Question: I am developing a web app of where the user can search the song lyrics they want. I am using an API for it. Now I can generate 10 songs results, but the problem is when a user click on "get lyrics" button I can not access the value of that specific button's song title. How can I get the specific song title and album name by just clicking the get lyrics button? Here is my final result:

'''
const apiUrl = "https://api.lyrics.ovh/suggest";
const search = document.getElementById("search-btn");
const result = document.getElementById("result");
const text = document.getElementById("text");
const getLyrics = document.getElementsByClassName("get-lyrics");
//search by songs or artist...
function searchSongs(term) {
fetch ('${apiUrl}/${term}')
.then (response => response.json())
.then (data => {
const lyricsName = document.getElementsByClassName("lyrics-name");
for (let index = 0; index < lyricsName.length; index++) {
const element = lyricsName[index];
element.innerText = data.data[index].album.title;
}
const artist = document.getElementsByClassName("artist");
for (let index = 0; index < artist.length; index++) {
const element = artist[index];
element.innerText = data.data[index].artist.name;
}
document.getElementById("result").style.display = "block";
//console.log(data);
});
}
//event listener to search song or artist
search.addEventListener("click", e => {
//e.preventDefault();
const searchTerm = text.value;
if (!searchTerm) {
alert("please type a song a name");
} else {
searchSongs(searchTerm);
}
})
//event listener to get lyrics
for (let index = 0; index < getLyrics.length; index++) {
const element = getLyrics[index];
element.addEventListener("click", function(){
const title = '${index + 1}';
})
}
'''
'''
<!doctype html>
<html lang="en">
<head>
<title>Hard Rock Solution - Song Lyric App</title>
<!-- Required meta tags -->
<meta charset="utf-8">
<meta name="viewport" content="width=device-width, initial-scale=1, shrink-to-fit=no">
<!-- Favicon -->
<link rel="shortcut icon" href="favicon.ico" type="image/x-icon">
<!-- Bootstrap CSS -->
<link rel="stylesheet" href="https://stackpath.bootstrapcdn.com/bootstrap/4.3.1/css/bootstrap.min.css">
<!-- Custom css -->
<link rel="stylesheet" href="style.css">
</head>
<body>
<div class="container">
<nav class="navbar navbar-dark my-3">
<a class="navbar-brand" href="#">
<img src="images/logo.png" alt="Hard Rock Solution">
</a>
<button class="navbar-toggler" type="button" data-toggle="collapse" data-target="#collapsibleNavId" aria-controls="collapsibleNavId" aria-expanded="false" aria-label="Toggle navigation">
<img src="images/toggler-icon.svg" alt="">
</button>
<div class="collapse navbar-collapse" id="collapsibleNavId">
<ul class="navbar-nav ml-auto mt-2 mt-lg-0">
<li class="nav-item active">
<a class="nav-link" href="#">Home <span class="sr-only">(current)</span></a>
</li>
<li class="nav-item">
<a class="nav-link" href="#">Link</a>
</li>
<li class="nav-item dropdown">
<a class="nav-link dropdown-toggle" href="#" id="dropdownId" data-toggle="dropdown" aria-haspopup="true" aria-expanded="false">Dropdown</a>
<div class="dropdown-menu" aria-labelledby="dropdownId">
<a class="dropdown-item" href="#">Action 1</a>
<a class="dropdown-item" href="#">Action 2</a>
</div>
</li>
</ul>
</div>
</nav>
<main class="content-area">
<div class="search-bar col-md-6 mx-auto">
<h1 class="text-center">Lyrics Search</h1>
<div class="search-box my-5">
<input id="text" type="text" class="form-control" placeholder="Enter your artist song name"> <span id="artist"></span> <span id="title"></span>
<button id="search-btn" class="btn btn-success search-btn">Search</button>
</div>
</div>
<!-- search results -->
<div id="result" class="search-result col-md-8 mx-auto py-4">
<div class="single-result row align-items-center my-3 p-3">
<div class="col-md-9">
<h3 id="lyricsOne" class="lyrics-name">Purple Noon</h3>
<p id="artistOne" class="author lead">Album by <span class="artist">Washed Out</span></p>
</div>
<div class="col-md-3 text-md-right text-center">
<button id="btnOne" class="get-lyrics btn btn-success">Get Lyrics</button>
</div>
</div>
<div class="single-result row align-items-center my-3 p-3">
<div class="col-md-9">
<h3 id="lyricsTwo" class="lyrics-name">Purple Noon</h3>
<p id="artistTwo" class="author lead">Album by <span class="artist">Washed Out</span></p>
</div>
<div class="col-md-3 text-md-right text-center">
<button id="btnTwo" class="get-lyrics btn btn-success">Get Lyrics</button>
</div>
</div>
<div class="single-result row align-items-center my-3 p-3">
<div class="col-md-9">
<h3 id="lyricsThree" class="lyrics-name">Purple Noon</h3>
<p id="artistThree" class="author lead">Album by <span class="artist">Washed Out</span></p>
</div>
<div class="col-md-3 text-md-right text-center">
<button id="btnThree" class="get-lyrics btn btn-success">Get Lyrics</button>
</div>
</div>
<div class="single-result row align-items-center my-3 p-3">
<div class="col-md-9">
<h3 id="lyricsFour" class="lyrics-name">Purple Noon</h3>
<p id="artistFour" class="author lead">Album by <span class="artist">Washed Out</span></p>
</div>
<div class="col-md-3 text-md-right text-center">
<button id="btnFour" class="get-lyrics btn btn-success">Get Lyrics</button>
</div>
</div>
<div class="single-result row align-items-center my-3 p-3">
<div class="col-md-9">
<h3 id="lyricsFive" class="lyrics-name">Purple Noon</h3>
<p id="artistFive" class="author lead">Album by <span class="artist">Washed Out</span></p>
</div>
<div class="col-md-3 text-md-right text-center">
<button id="btnFive" class="get-lyrics btn btn-success">Get Lyrics</button>
</div>
</div>
<div class="single-result row align-items-center my-3 p-3">
<div class="col-md-9">
<h3 id="lyricsSix" class="lyrics-name">Purple Noon</h3>
<p id="artistSix" class="author lead">Album by <span class="artist">Washed Out</span></p>
</div>
<div class="col-md-3 text-md-right text-center">
<button id="btnSix" class="get-lyrics btn btn-success">Get Lyrics</button>
</div>
</div>
<div class="single-result row align-items-center my-3 p-3">
<div class="col-md-9">
<h3 id="lyricsSeven" class="lyrics-name">Purple Noon</h3>
<p id="artistSeven" class="author lead">Album by <span class="artist">Washed Out</span></p>
</div>
<div class="col-md-3 text-md-right text-center">
<button id="btnSeven" class="get-lyrics btn btn-success">Get Lyrics</button>
</div>
</div>
<div class="single-result row align-items-center my-3 p-3">
<div class="col-md-9">
<h3 id="lyricsEight" class="lyrics-name">Purple Noon</h3>
<p id="artistEight" class="author lead">Album by <span class="artist">Washed Out</span></p>
</div>
<div class="col-md-3 text-md-right text-center">
<button id="btnEight" class="get-lyrics btn btn-success">Get Lyrics</button>
</div>
</div>
<div class="single-result row align-items-center my-3 p-3">
<div class="col-md-9">
<h3 id="lyricsNine" class="lyrics-name">Purple Noon</h3>
<p id="artistNine" class="author lead">Album by <span class="artist">Washed Out</span></p>
</div>
<div class="col-md-3 text-md-right text-center">
<button id="btnNine" class="get-lyrics btn btn-success">Get Lyrics</button>
</div>
</div>
<div class="single-result row align-items-center my-3 p-3">
<div class="col-md-9">
<h3 id="lyricsTen" class="lyrics-name">Purple Noon</h3>
<p id="artistTen" class="author lead">Album by <span class="artist">Washed Out</span></p>
</div>
<div class="col-md-3 text-md-right text-center">
<button id="btnTen" class="get-lyrics btn btn-success">Get Lyrics</button>
</div>
</div>
</div>
<!-- === search results === -->
<!-- Single Lyrics -->
<div id="lyrics" class="single-lyrics text-center">
<button class="btn go-back">&lsaquo;</button>
<h2 class="text-success mb-4">Pentatonix - Na Na Na</h2>
<pre class="lyric text-white">
Wont go whistling like the wind blows,
Looking out my window,
Just to see the shine
Maybe you might call it crazy,
How Im acting lately,
Skipping through the sky
I see so clearly,
Why Im always feeling free.
So I sleep when my dreams,
Looking like reality
(Gonna feel it! Na na na...) x4
Gonna feel it!
I know where the greener grass grows
Youll just have to follow
To the other side
Lets go tiptoe on a tight rope,
Fallings only natural
Just spread your wings and fly
Youll see so clearly,
Why Im always feeling free.
So I sleep when our dreams
Looking like reality
(Gonna feel it! Na na na...) x4
Bring it down like
Ohh way oh
Yeah yeah yeah yeah yeah yeah
Break it down like
Ohh way oh
Yeah, yeah, yeah...
All around like
Ohh way oh
Yeah, yeah, yeah...
Sing it loud like!
Ohh way oh
Ah oo oo ooo
Gonna feel it! (Na na na...)
Make it sound like! (Na na na...)
All around like! (Na na na...)
Sing it loud like! (Na na na...)
Gonna feel like! (Na na na...)
</pre>
</div>
</main>
<!-- Optional JavaScript -->
<script src="app.js"></script>
<!-- jQuery first, then Popper.js, then Bootstrap JS -->
<script src="https://code.jquery.com/jquery-3.3.1.slim.min.js"></script>
<script src="https://cdnjs.cloudflare.com/ajax/libs/popper.js/1.14.7/umd/popper.min.js"></script>
<script src="https://stackpath.bootstrapcdn.com/bootstrap/4.3.1/js/bootstrap.min.js"></script>
<!-- Custom Script Here -->
</body>
</html>
'''
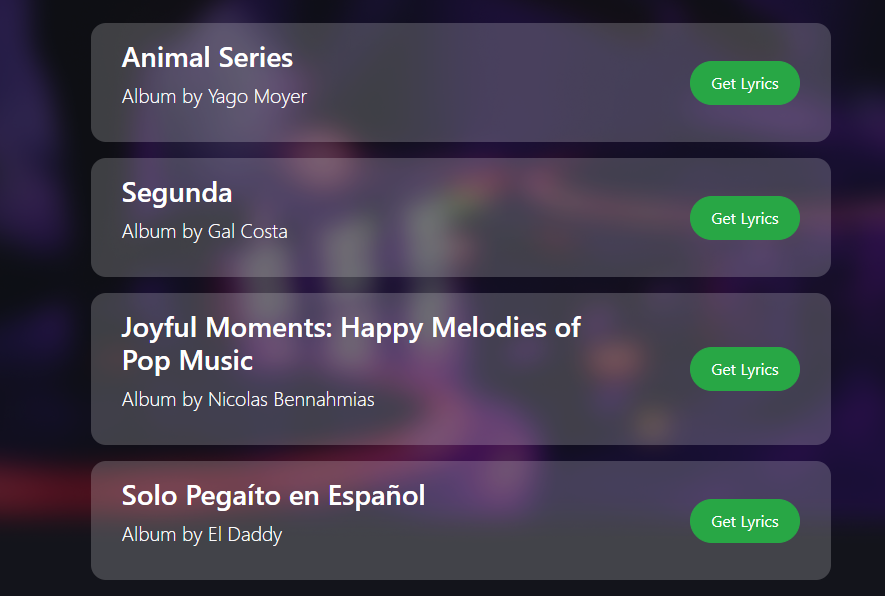
Answer: I just combined the 3 for loops into one.
'''
const apiUrl = "https://api.lyrics.ovh/suggest";
const search = document.getElementById("search-btn");
const result = document.getElementById("result");
const text = document.getElementById("text");
const getLyrics = document.getElementsByClassName("get-lyrics");
//search by songs or artist...
function searchSongs(term) {
fetch ('${apiUrl}/${term}')
.then (response => response.json())
.then (data => {
const lyricsName = document.getElementsByClassName("lyrics-name");
const getLyrics = document.getElementsByClassName("get-lyrics ");
const artist = document.getElementsByClassName("artist");
for (let index = 0; index < lyricsName.length; index++) {
lyricsName[index].innerText = data.data[index].album.title;
artist[index].innerText = data.data[index].artist.name;
//event listener to get lyrics
getLyrics[index].addEventListener("click", function(){
console.log("Song:"+data.data[index].album.title +" By:"+data.data[index].artist.name);
//getLyricsAPI(title, artist);
});
}
document.getElementById("result").style.display = "block";
//console.log(data);
});
}
//event listener to search song or artist
search.addEventListener("click", e => {
//e.preventDefault();
const searchTerm = text.value;
if (!searchTerm) {
alert("please type a song a name");
} else {
searchSongs(searchTerm);
}
})
'''
'''
<!doctype html>
<html lang="en">
<head>
<title>Hard Rock Solution - Song Lyric App</title>
<!-- Required meta tags -->
<meta charset="utf-8">
<meta name="viewport" content="width=device-width, initial-scale=1, shrink-to-fit=no">
<!-- Favicon -->
<link rel="shortcut icon" href="favicon.ico" type="image/x-icon">
<!-- Bootstrap CSS -->
<link rel="stylesheet" href="https://stackpath.bootstrapcdn.com/bootstrap/4.3.1/css/bootstrap.min.css">
<!-- Custom css -->
<link rel="stylesheet" href="style.css">
</head>
<body>
<div class="container">
<nav class="navbar navbar-dark my-3">
<a class="navbar-brand" href="#">
<img src="images/logo.png" alt="Hard Rock Solution">
</a>
<button class="navbar-toggler" type="button" data-toggle="collapse" data-target="#collapsibleNavId" aria-controls="collapsibleNavId" aria-expanded="false" aria-label="Toggle navigation">
<img src="images/toggler-icon.svg" alt="">
</button>
<div class="collapse navbar-collapse" id="collapsibleNavId">
<ul class="navbar-nav ml-auto mt-2 mt-lg-0">
<li class="nav-item active">
<a class="nav-link" href="#">Home <span class="sr-only">(current)</span></a>
</li>
<li class="nav-item">
<a class="nav-link" href="#">Link</a>
</li>
<li class="nav-item dropdown">
<a class="nav-link dropdown-toggle" href="#" id="dropdownId" data-toggle="dropdown" aria-haspopup="true" aria-expanded="false">Dropdown</a>
<div class="dropdown-menu" aria-labelledby="dropdownId">
<a class="dropdown-item" href="#">Action 1</a>
<a class="dropdown-item" href="#">Action 2</a>
</div>
</li>
</ul>
</div>
</nav>
<main class="content-area">
<div class="search-bar col-md-6 mx-auto">
<h1 class="text-center">Lyrics Search</h1>
<div class="search-box my-5">
<input id="text" type="text" class="form-control" placeholder="Enter your artist song name"> <span id="artist"></span> <span id="title"></span>
<button id="search-btn" class="btn btn-success search-btn">Search</button>
</div>
</div>
<!-- search results -->
<div id="result" class="search-result col-md-8 mx-auto py-4">
<div class="single-result row align-items-center my-3 p-3">
<div class="col-md-9">
<h3 id="lyricsOne" class="lyrics-name">Purple Noon</h3>
<p id="artistOne" class="author lead">Album by <span class="artist">Washed Out</span></p>
</div>
<div class="col-md-3 text-md-right text-center">
<button id="btnOne" class="get-lyrics btn btn-success">Get Lyrics</button>
</div>
</div>
<div class="single-result row align-items-center my-3 p-3">
<div class="col-md-9">
<h3 id="lyricsTwo" class="lyrics-name">Purple Noon</h3>
<p id="artistTwo" class="author lead">Album by <span class="artist">Washed Out</span></p>
</div>
<div class="col-md-3 text-md-right text-center">
<button id="btnTwo" class="get-lyrics btn btn-success">Get Lyrics</button>
</div>
</div>
<div class="single-result row align-items-center my-3 p-3">
<div class="col-md-9">
<h3 id="lyricsThree" class="lyrics-name">Purple Noon</h3>
<p id="artistThree" class="author lead">Album by <span class="artist">Washed Out</span></p>
</div>
<div class="col-md-3 text-md-right text-center">
<button id="btnThree" class="get-lyrics btn btn-success">Get Lyrics</button>
</div>
</div>
<div class="single-result row align-items-center my-3 p-3">
<div class="col-md-9">
<h3 id="lyricsFour" class="lyrics-name">Purple Noon</h3>
<p id="artistFour" class="author lead">Album by <span class="artist">Washed Out</span></p>
</div>
<div class="col-md-3 text-md-right text-center">
<button id="btnFour" class="get-lyrics btn btn-success">Get Lyrics</button>
</div>
</div>
<div class="single-result row align-items-center my-3 p-3">
<div class="col-md-9">
<h3 id="lyricsFive" class="lyrics-name">Purple Noon</h3>
<p id="artistFive" class="author lead">Album by <span class="artist">Washed Out</span></p>
</div>
<div class="col-md-3 text-md-right text-center">
<button id="btnFive" class="get-lyrics btn btn-success">Get Lyrics</button>
</div>
</div>
<div class="single-result row align-items-center my-3 p-3">
<div class="col-md-9">
<h3 id="lyricsSix" class="lyrics-name">Purple Noon</h3>
<p id="artistSix" class="author lead">Album by <span class="artist">Washed Out</span></p>
</div>
<div class="col-md-3 text-md-right text-center">
<button id="btnSix" class="get-lyrics btn btn-success">Get Lyrics</button>
</div>
</div>
<div class="single-result row align-items-center my-3 p-3">
<div class="col-md-9">
<h3 id="lyricsSeven" class="lyrics-name">Purple Noon</h3>
<p id="artistSeven" class="author lead">Album by <span class="artist">Washed Out</span></p>
</div>
<div class="col-md-3 text-md-right text-center">
<button id="btnSeven" class="get-lyrics btn btn-success">Get Lyrics</button>
</div>
</div>
<div class="single-result row align-items-center my-3 p-3">
<div class="col-md-9">
<h3 id="lyricsEight" class="lyrics-name">Purple Noon</h3>
<p id="artistEight" class="author lead">Album by <span class="artist">Washed Out</span></p>
</div>
<div class="col-md-3 text-md-right text-center">
<button id="btnEight" class="get-lyrics btn btn-success">Get Lyrics</button>
</div>
</div>
<div class="single-result row align-items-center my-3 p-3">
<div class="col-md-9">
<h3 id="lyricsNine" class="lyrics-name">Purple Noon</h3>
<p id="artistNine" class="author lead">Album by <span class="artist">Washed Out</span></p>
</div>
<div class="col-md-3 text-md-right text-center">
<button id="btnNine" class="get-lyrics btn btn-success">Get Lyrics</button>
</div>
</div>
<div class="single-result row align-items-center my-3 p-3">
<div class="col-md-9">
<h3 id="lyricsTen" class="lyrics-name">Purple Noon</h3>
<p id="artistTen" class="author lead">Album by <span class="artist">Washed Out</span></p>
</div>
<div class="col-md-3 text-md-right text-center">
<button id="btnTen" class="get-lyrics btn btn-success">Get Lyrics</button>
</div>
</div>
</div>
<!-- === search results === -->
<!-- Single Lyrics -->
<div id="lyrics" class="single-lyrics text-center">
<button class="btn go-back">&lsaquo;</button>
<h2 class="text-success mb-4">Pentatonix - Na Na Na</h2>
<pre class="lyric text-white">
Wont go whistling like the wind blows,
Looking out my window,
Just to see the shine
Maybe you might call it crazy,
How Im acting lately,
Skipping through the sky
I see so clearly,
Why Im always feeling free.
So I sleep when my dreams,
Looking like reality
(Gonna feel it! Na na na...) x4
Gonna feel it!
I know where the greener grass grows
Youll just have to follow
To the other side
Lets go tiptoe on a tight rope,
Fallings only natural
Just spread your wings and fly
Youll see so clearly,
Why Im always feeling free.
So I sleep when our dreams
Looking like reality
(Gonna feel it! Na na na...) x4
Bring it down like
Ohh way oh
Yeah yeah yeah yeah yeah yeah
Break it down like
Ohh way oh
Yeah, yeah, yeah...
All around like
Ohh way oh
Yeah, yeah, yeah...
Sing it loud like!
Ohh way oh
Ah oo oo ooo
Gonna feel it! (Na na na...)
Make it sound like! (Na na na...)
All around like! (Na na na...)
Sing it loud like! (Na na na...)
Gonna feel like! (Na na na...)
</pre>
</div>
</main>
<!-- Optional JavaScript -->
<script src="app.js"></script>
<!-- jQuery first, then Popper.js, then Bootstrap JS -->
<script src="https://code.jquery.com/jquery-3.3.1.slim.min.js"></script>
<script src="https://cdnjs.cloudflare.com/ajax/libs/popper.js/1.14.7/umd/popper.min.js"></script>
<script src="https://stackpath.bootstrapcdn.com/bootstrap/4.3.1/js/bootstrap.min.js"></script>
<!-- Custom Script Here -->
</body>
</html>
'''